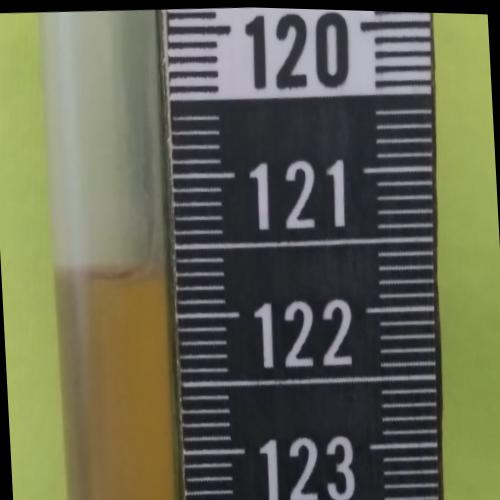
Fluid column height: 121.7 cm